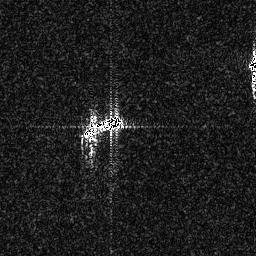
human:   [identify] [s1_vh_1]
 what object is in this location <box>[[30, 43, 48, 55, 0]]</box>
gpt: <ref>1 medium ship at the center</ref>